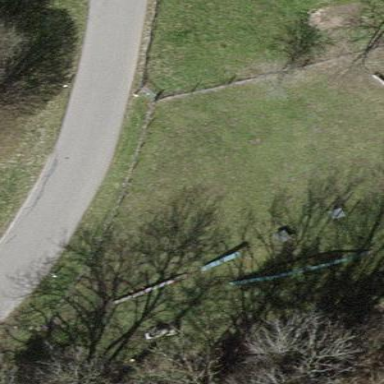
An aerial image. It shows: Fence.